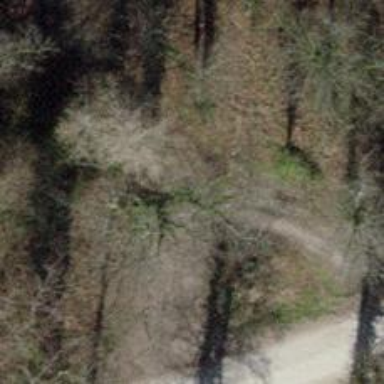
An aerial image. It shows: Compacted track road with grade3 tracktype.